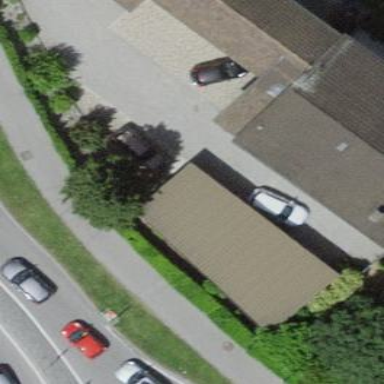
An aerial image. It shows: Garage building.